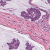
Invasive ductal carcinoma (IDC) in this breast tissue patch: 1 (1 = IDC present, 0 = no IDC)